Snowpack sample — Buffalo Mountain, Silverthorne, Colorado, USA (2/22/26, 2:02 PM MST)
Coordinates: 39.622, -106.113
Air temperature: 33 °F
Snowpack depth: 63 cm
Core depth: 20 cm
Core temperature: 23 °F
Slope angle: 11°, slope face: 116°
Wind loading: low
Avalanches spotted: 0
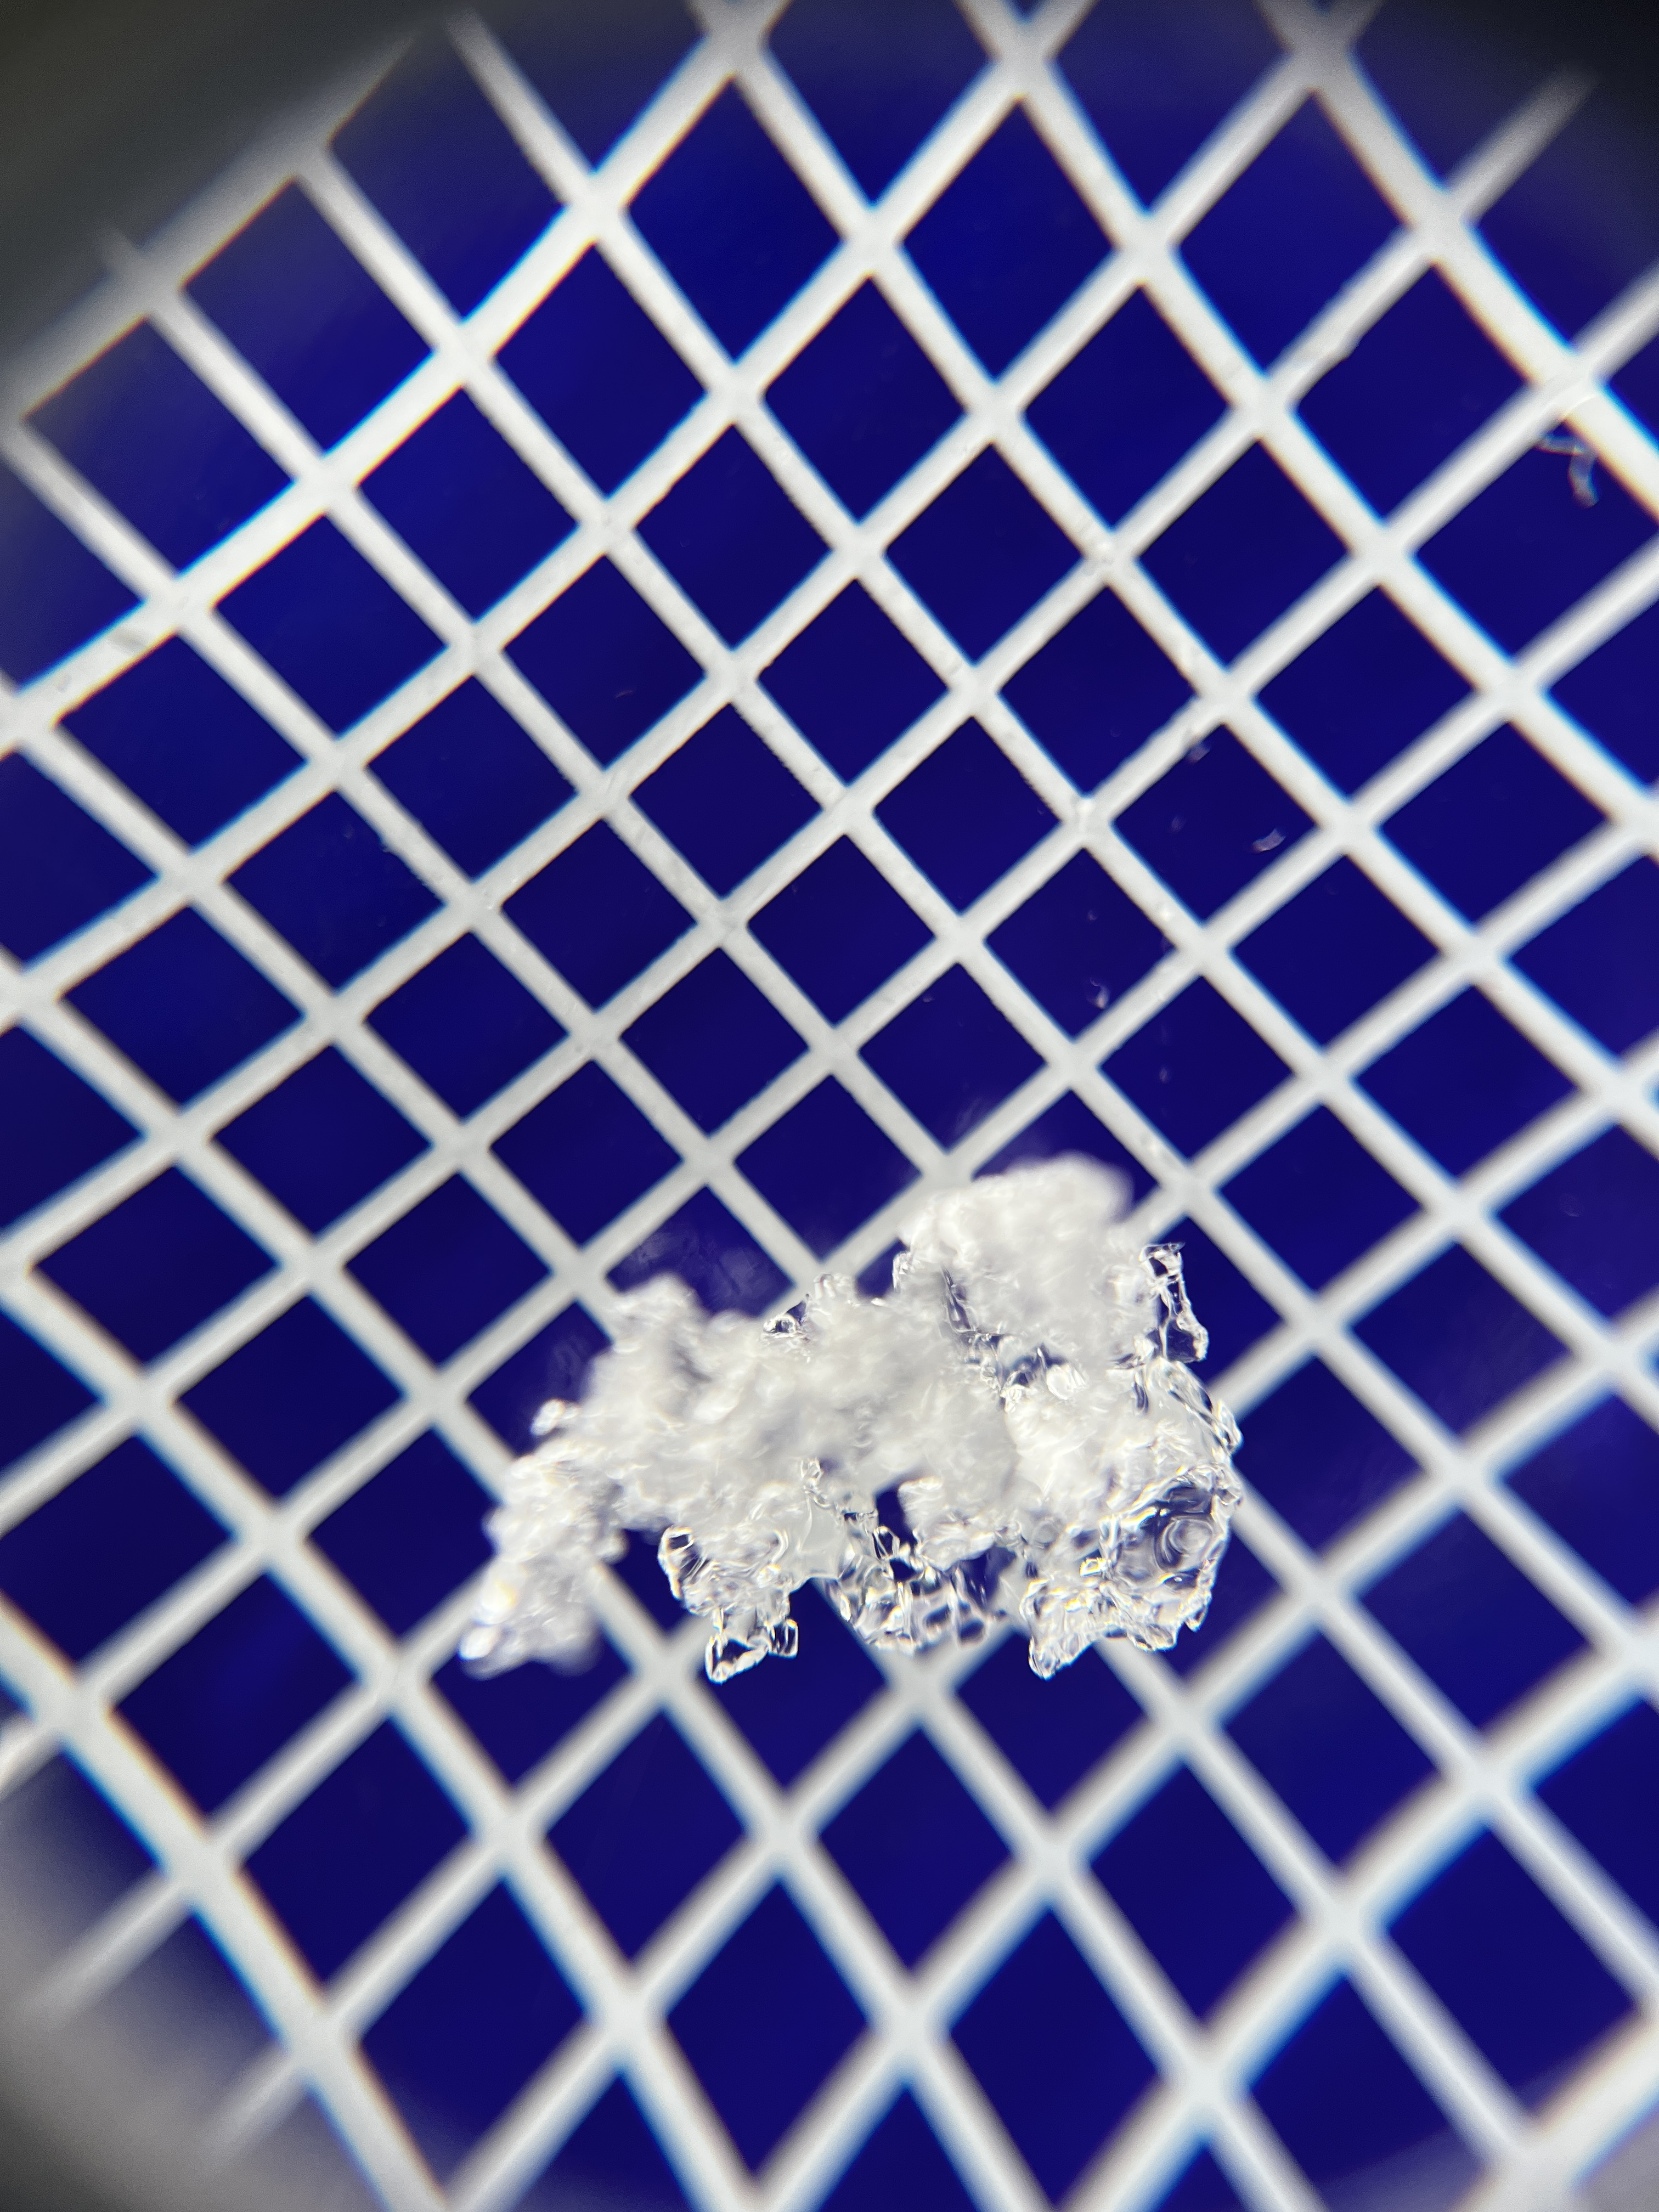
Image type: magnified_profile
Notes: In a firebreak similar to site 1, minimal wind loading with no spotted avalanches (not many faces in view though)